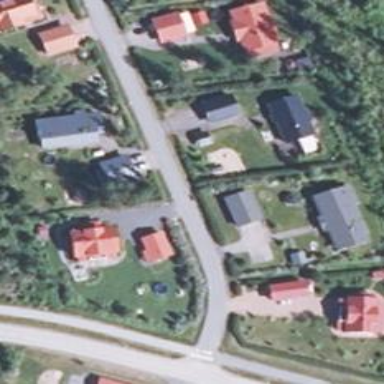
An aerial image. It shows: Living street.